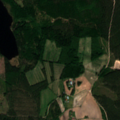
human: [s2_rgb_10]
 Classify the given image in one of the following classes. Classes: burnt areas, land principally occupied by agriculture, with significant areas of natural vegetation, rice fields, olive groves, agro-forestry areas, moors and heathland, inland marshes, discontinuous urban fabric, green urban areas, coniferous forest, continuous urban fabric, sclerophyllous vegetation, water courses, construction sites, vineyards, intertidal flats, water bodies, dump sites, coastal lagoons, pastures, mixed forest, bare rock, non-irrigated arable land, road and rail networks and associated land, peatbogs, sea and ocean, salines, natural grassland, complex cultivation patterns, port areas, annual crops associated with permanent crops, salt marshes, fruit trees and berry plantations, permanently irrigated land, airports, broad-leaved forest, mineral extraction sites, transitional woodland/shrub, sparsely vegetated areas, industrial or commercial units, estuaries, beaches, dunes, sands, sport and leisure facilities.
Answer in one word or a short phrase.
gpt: non-irrigated arable land, coniferous forest, mixed forest